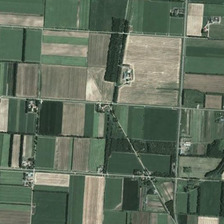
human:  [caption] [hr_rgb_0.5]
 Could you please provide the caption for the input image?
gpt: many pieces of farmlands are together .

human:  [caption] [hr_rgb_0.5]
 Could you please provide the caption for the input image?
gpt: many pieces of farmlands are together .

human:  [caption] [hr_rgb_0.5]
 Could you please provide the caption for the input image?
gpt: many pieces of farmlands are together .

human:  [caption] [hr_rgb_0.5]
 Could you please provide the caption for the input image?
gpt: many pieces of farmlands are together .

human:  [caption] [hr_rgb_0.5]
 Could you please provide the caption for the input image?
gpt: many pieces of farmlands are together .